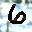
Label: 6